八年级 · 度量几何学
如图, 为测量池塘两端 $A 、 B$ 的距离, 小康在池塘外一块平地上选取了一点 $O$,

连接 $A O, B O$, 并分别延长 $A O, B O$ 到点 $C, D$, 使得 $A O=D O, B O=C O$,

连接 $C D$, 测得 $C D$ 的长为 165 米, 则池塘两端 $A, B$ 之间的距离为（）

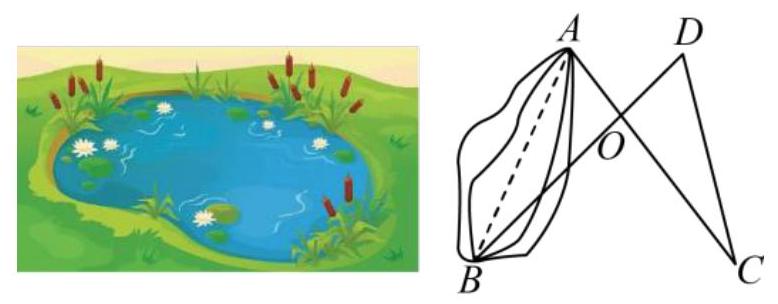
A. 160 米
B. 165 米
C. 170 米
D. 175 米
答案: B